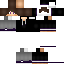
A female human skin with dark skin, wearing brown long hair dressed in a black hoodie and gray pants, featuring a closed mouth.